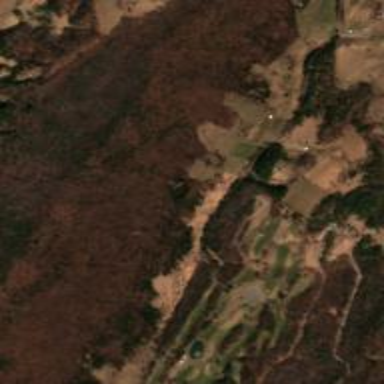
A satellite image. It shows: Golf course.